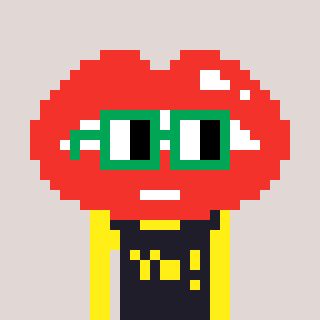
a pixel art character with square green glasses, a lips-shaped head and a grayscale-colored body on a warm background